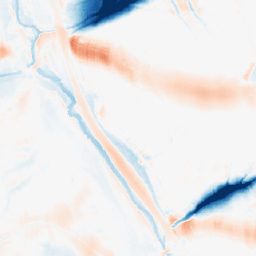
Category: morphological
Decomposition family: morphological_ellipse
Decomposition parameters: operation: average
width: 50
height: 30
Upsampling method: nearest
Upsampling parameters: scale: 2
Upsampling scale: 2